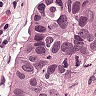
Metastatic tissue present: yes